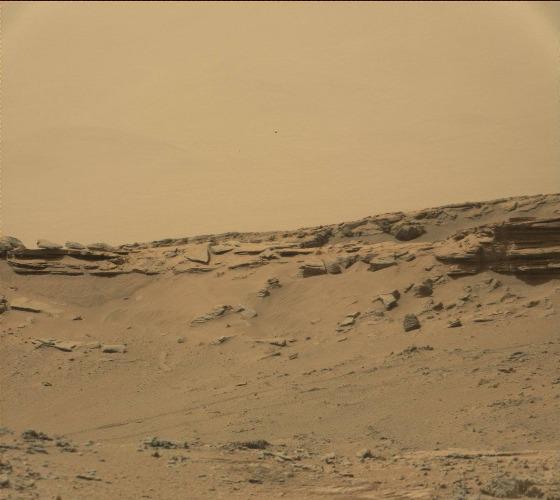
Terrain classes present: Bedrock, Gravel / Sand / Soil, Rock, Shadow, Sky / Distant Mountains